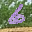
Label: 6